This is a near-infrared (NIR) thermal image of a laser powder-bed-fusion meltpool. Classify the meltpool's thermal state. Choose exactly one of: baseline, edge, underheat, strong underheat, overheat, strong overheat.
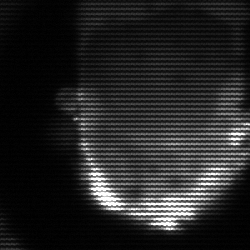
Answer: baseline